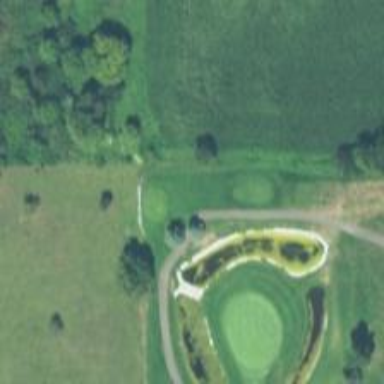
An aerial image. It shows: Path for both roads and golfers.